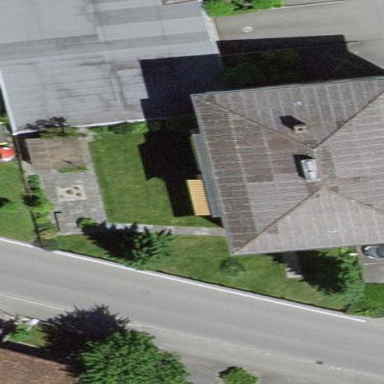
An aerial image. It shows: Residential building.